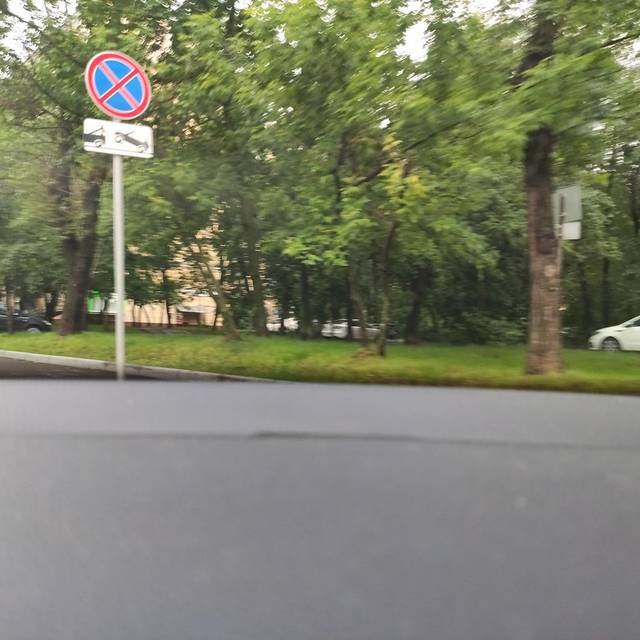
Region: Russia
Coordinates: 55.808, 37.463